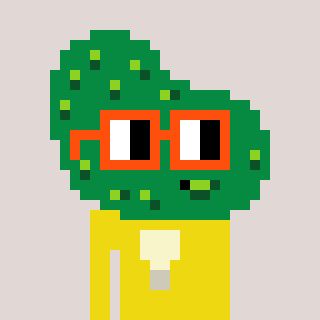
a pixel art character with square orange glasses, a pickle-shaped head and a yellow-colored body on a warm background